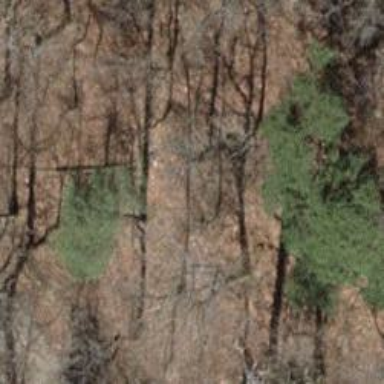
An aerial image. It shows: Deciduous broadleaved tree.